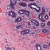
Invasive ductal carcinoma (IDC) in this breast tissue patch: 0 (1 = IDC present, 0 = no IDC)